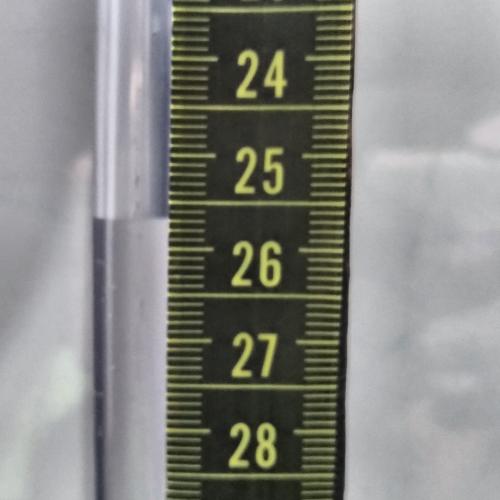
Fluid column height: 25.7 cm